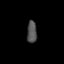
Tissue: lung
Cell type: Myeloid cells
Senescence score: 0.2426
Nuclear area (px): 212
Mean DAPI intensity: 81.071